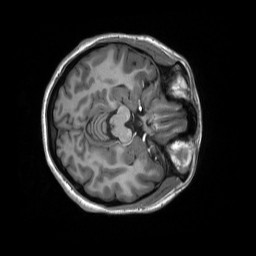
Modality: T1w
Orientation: axial
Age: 27
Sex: female
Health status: healthy
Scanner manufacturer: siemens
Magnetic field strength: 3 T
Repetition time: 2.53 s
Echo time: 0.00219 s